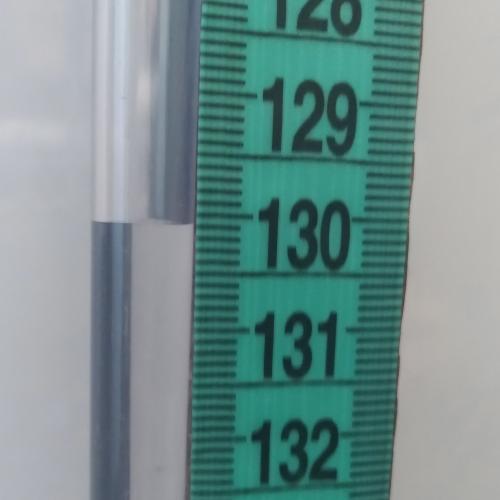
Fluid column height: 130.1 cm